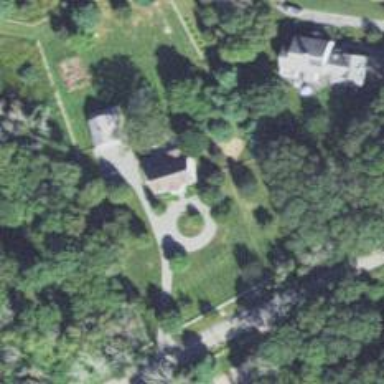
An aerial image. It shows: Driveway.